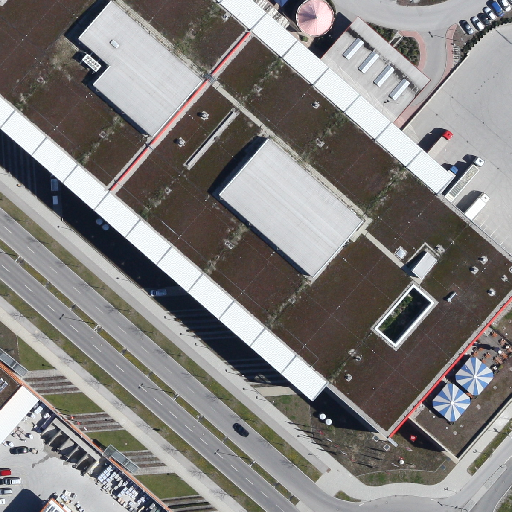
Referring expression: heavy-duty vehicle in the parking area